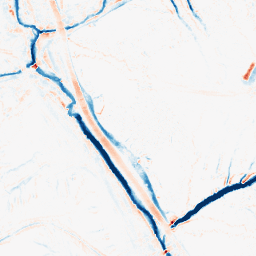
Category: morphological
Decomposition family: tophat_combined
Decomposition parameters: size: 5
Upsampling method: sinc_hamming
Upsampling parameters: scale: 2
kernel_size: 4
Upsampling scale: 2